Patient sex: M
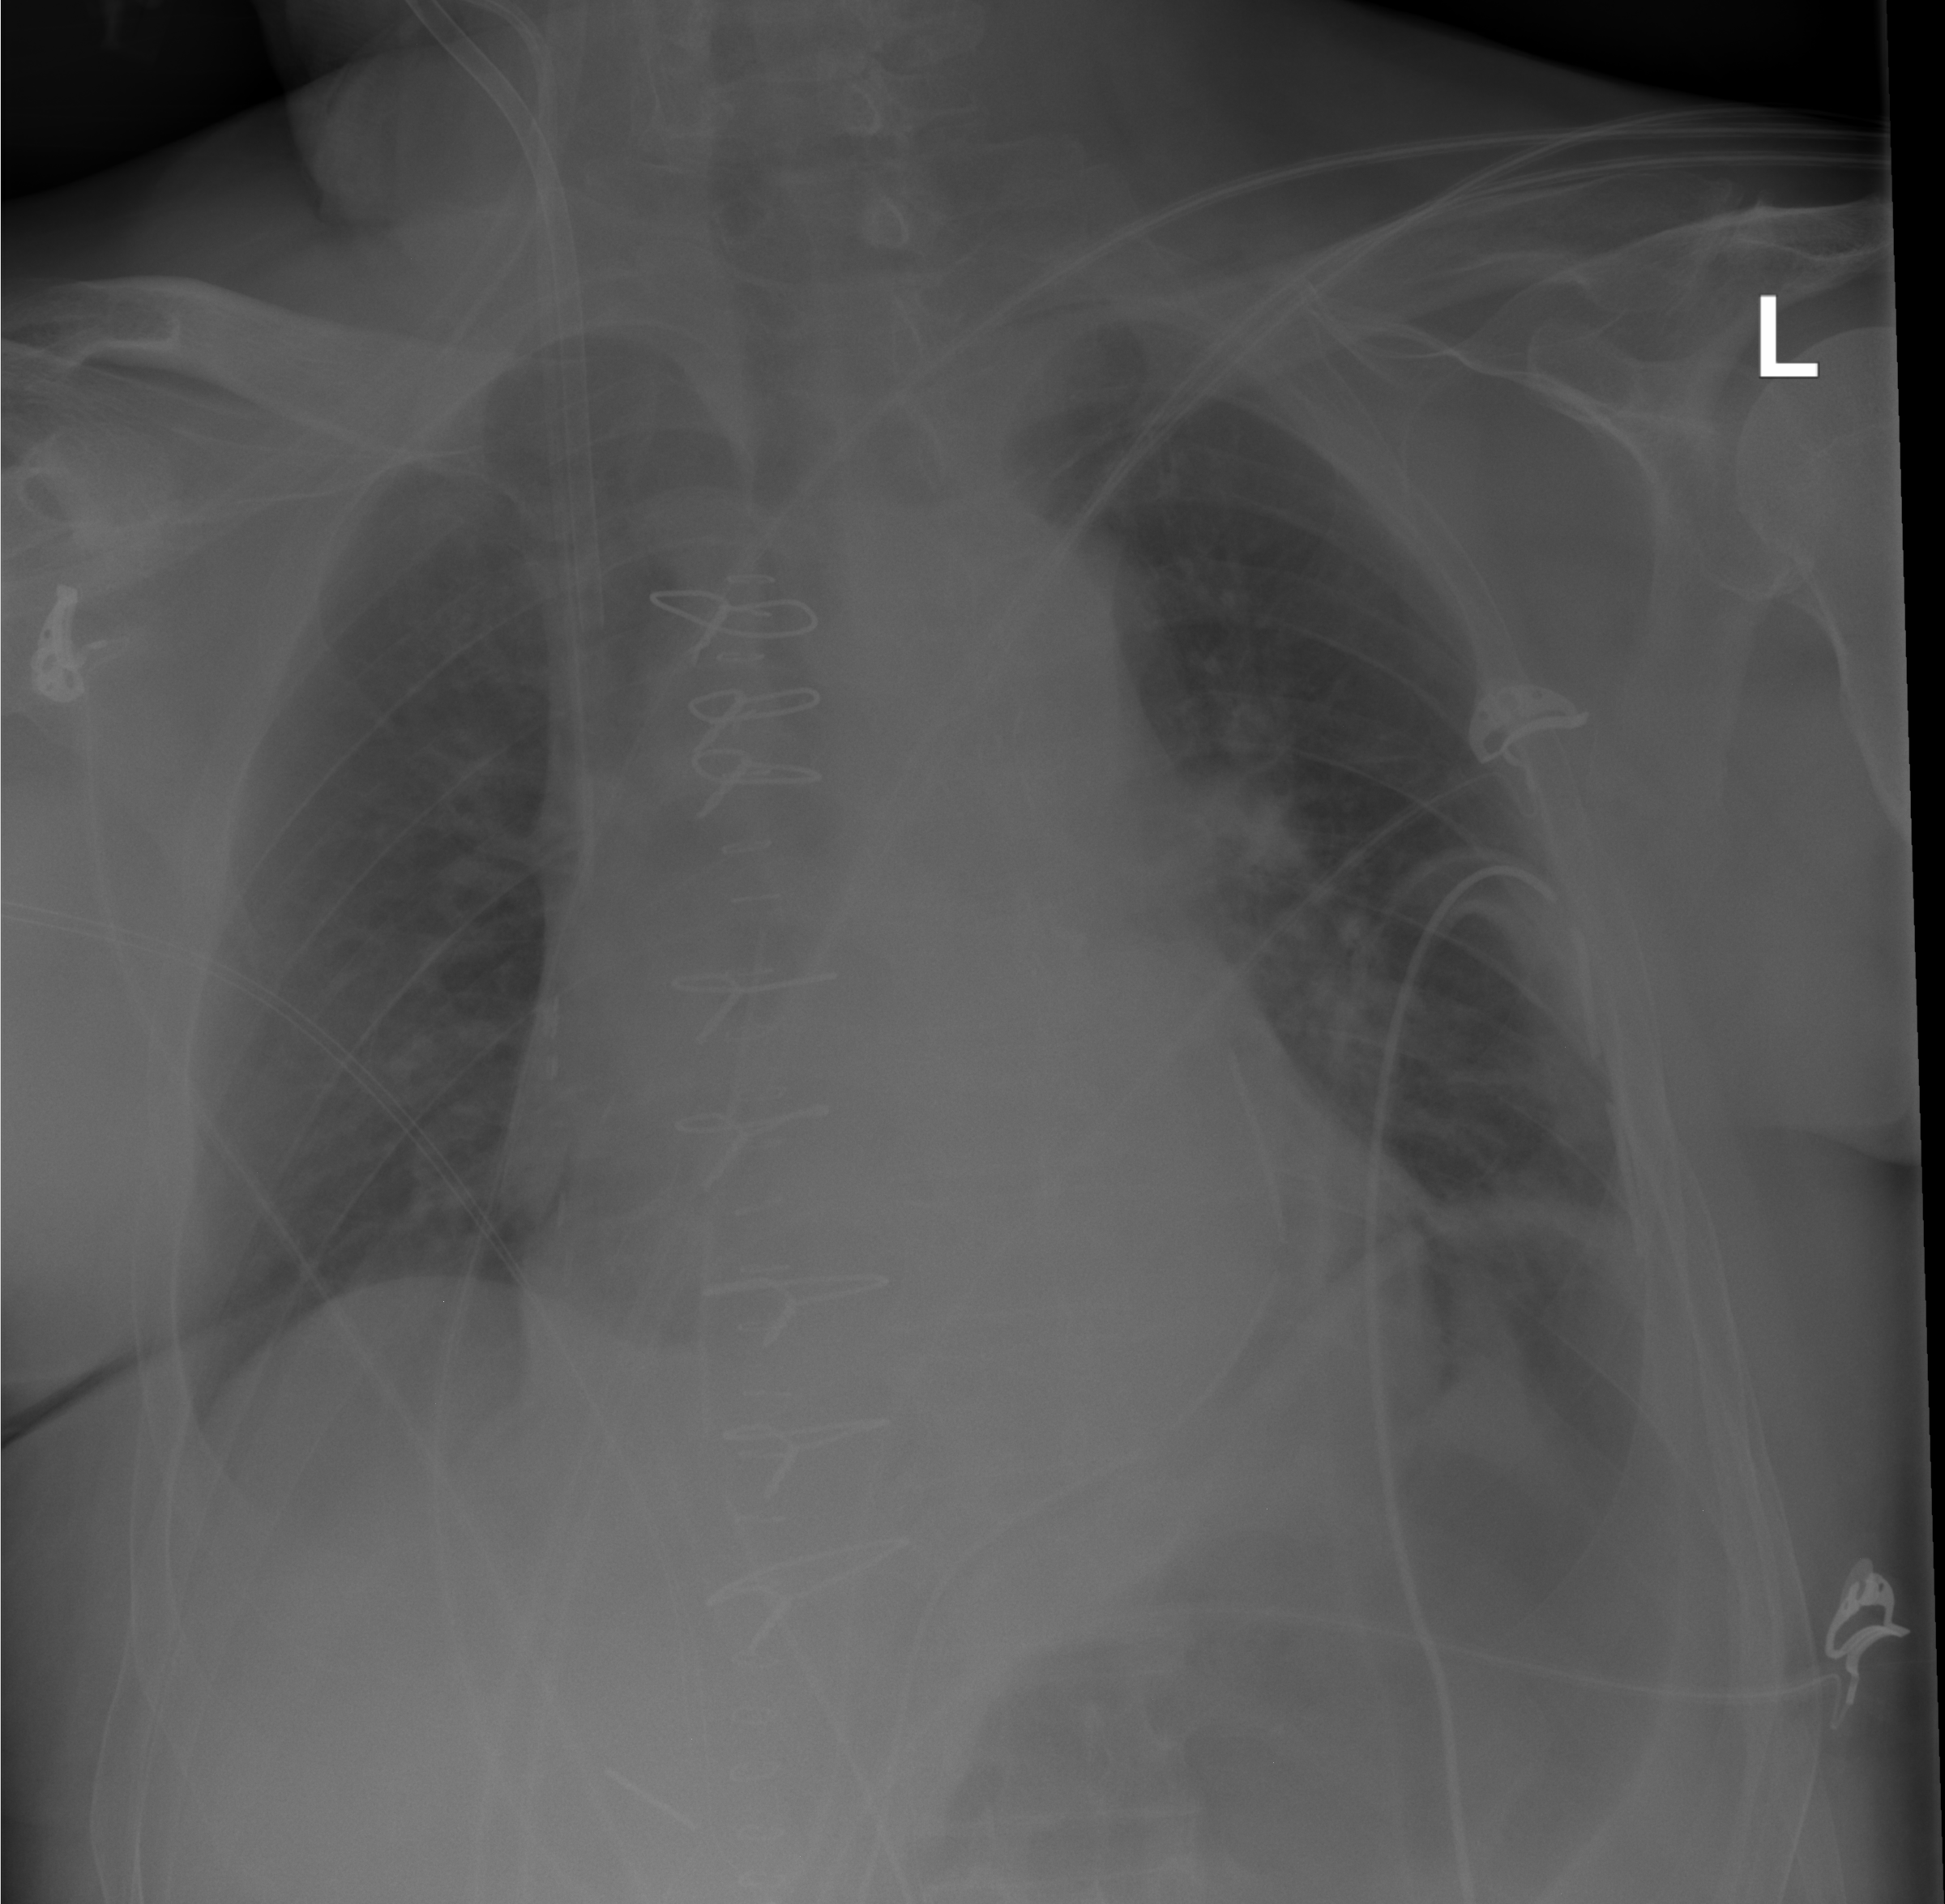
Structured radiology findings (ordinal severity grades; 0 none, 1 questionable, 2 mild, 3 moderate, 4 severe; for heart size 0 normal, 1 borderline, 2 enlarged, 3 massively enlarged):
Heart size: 2
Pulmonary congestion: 2
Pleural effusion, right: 0
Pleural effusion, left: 0
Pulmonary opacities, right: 0
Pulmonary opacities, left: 0
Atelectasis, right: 0
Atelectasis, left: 2